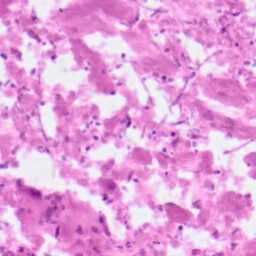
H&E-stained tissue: Pancreatic